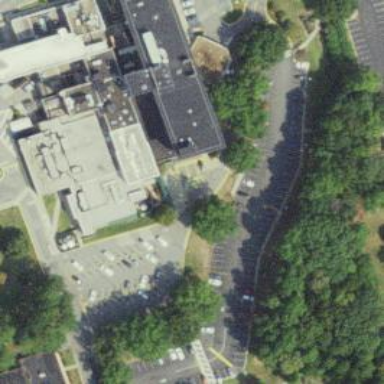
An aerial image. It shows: Healthcare facility identified as hospital.